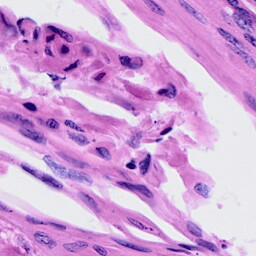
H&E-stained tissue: Cervix